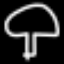
Label: mushroom